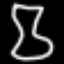
Label: hourglass